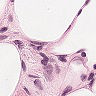
Metastatic tissue present: no